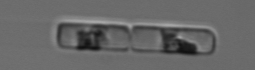
Label: Guinardia_delicatula